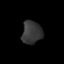
Tissue: prostate
Cell type: Endothelial cells
Senescence score: 0.7062
Nuclear area (px): 452
Mean DAPI intensity: 54.489